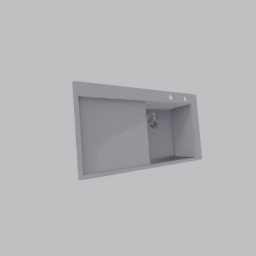
Label: appliances